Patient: sex F, age 83
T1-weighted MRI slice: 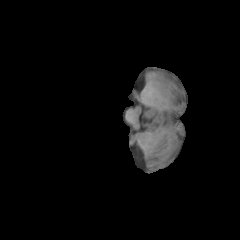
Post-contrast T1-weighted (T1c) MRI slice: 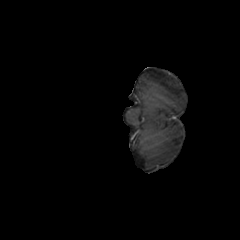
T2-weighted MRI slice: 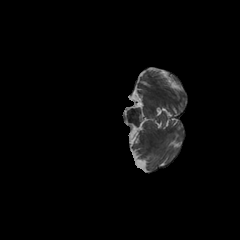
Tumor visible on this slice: no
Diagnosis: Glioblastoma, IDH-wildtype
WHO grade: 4